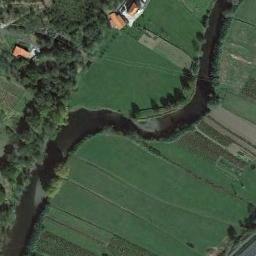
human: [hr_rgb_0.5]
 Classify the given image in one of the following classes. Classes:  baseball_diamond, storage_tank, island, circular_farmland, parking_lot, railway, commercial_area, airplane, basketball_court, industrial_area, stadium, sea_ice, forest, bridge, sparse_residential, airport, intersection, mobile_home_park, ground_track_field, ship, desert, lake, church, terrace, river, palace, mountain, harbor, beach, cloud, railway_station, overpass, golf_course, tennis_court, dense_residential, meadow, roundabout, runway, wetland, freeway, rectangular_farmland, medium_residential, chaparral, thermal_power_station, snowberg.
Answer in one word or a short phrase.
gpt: river